Question: I am using the django model for my project When I hit my query to insert the row.I am getting an error
Query:
'''
INSERT INTO "intelligence_centre_organicsearchresults"
("keyword", "location", "position", "page_no", "headline", "url", "exerpt", "query_url", "content_updated_date", "created_on", "modified_on", "downloaded")
VALUES
(E'abilify', NULL, 8, 1, E'NAMI | Abilify (aripiprazole)', E'/url?q=http://www.nami.org/Template.cfm?Section=About_Medications&template=/ContentManagement/ContentDisplay.cfm&ContentID=8133&sa=U&ei=-v5VT7HkHMTsrAf5wqCLBw&ved=0CEEQFjAH&usg=AFQjCNG7-G-LSrWE65DeZuDmy2Uvi71HTg', E'What is the most important information I should know about Abilify®️? Relapse is very common in schizophrenia and the most frequent cause is that patients stop ...www.nami.org/Template.cfm?Section=About_Medications... - Cached - Similar', NULL, NULL, E'2012-03-06 06:11:37.606388', E'2012-03-06 06:11:37.606449', true)
'''
Error:
'''
ERROR: value too long for type character varying(200)
'''
My schema field sizes are also extended for this problem:
'''
ALTER TABLE intelligence_centre_adwordsearchresults
ALTER COLUMN landing_page_url TYPE character varying(1000)
'''
likewise I had extended the size for all fields.
i have attached my table description as screen shot.

Please suggest me to solve this error?
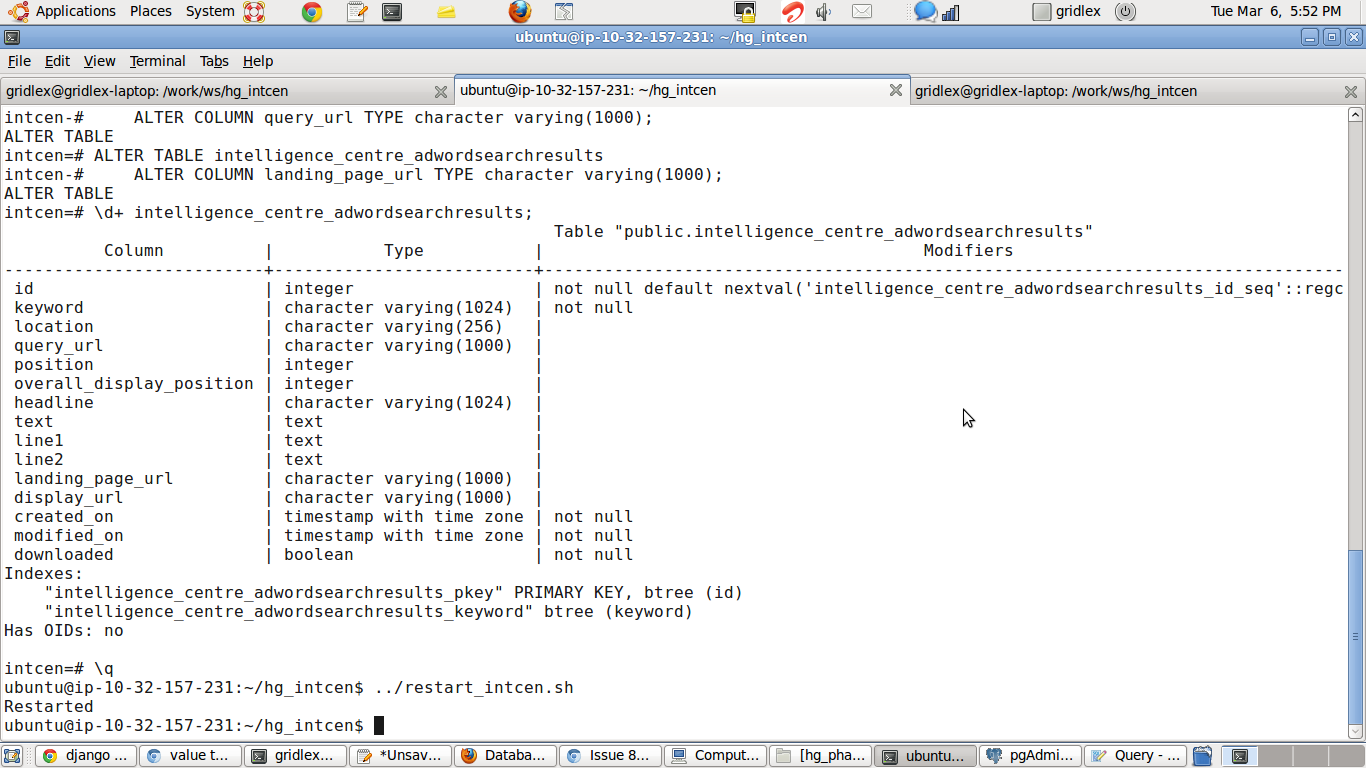
Answer: Check the table names first. Your solution is okay if you see the table names.